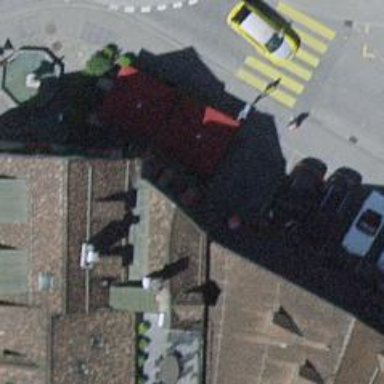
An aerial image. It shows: Bar.